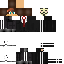
A male human skin with medium skin, wearing brown long hair dressed in a blue suit and black pants, featuring a closed mouth.